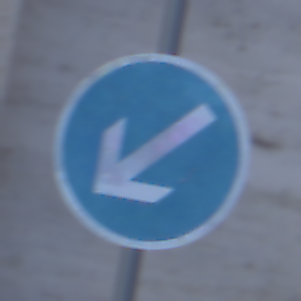
Verkehrszeichen: VorgeschriebeneVorbeifahrtLinks
Umgebung: Outdoor, Urban
Tageszeit: SunriseSunset
Wetter: Clear
Licht: Natural
Jahreszeit: NotSpecified
Kontrast: MediumContrast